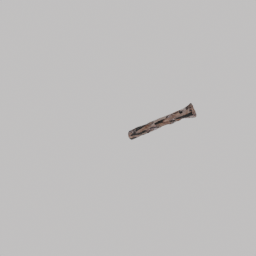
Label: nature